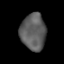
Tissue: lung
Cell type: Endothelial cells
Senescence score: 0.2247
Nuclear area (px): 903
Mean DAPI intensity: 93.177